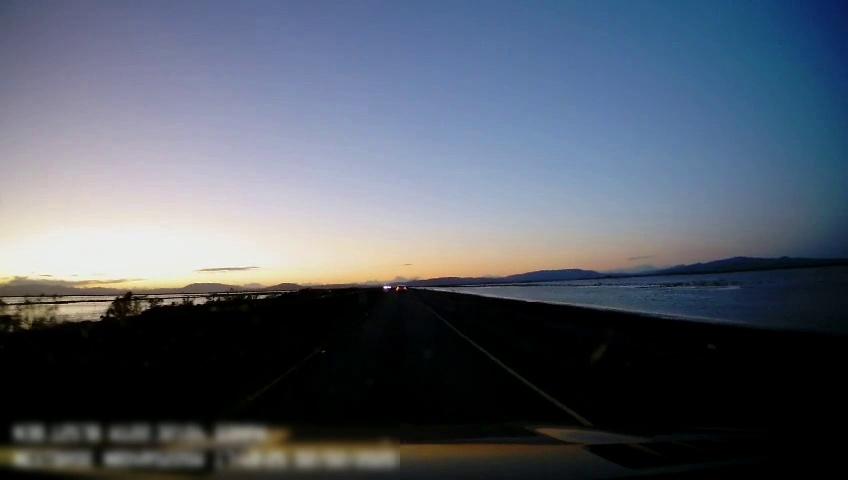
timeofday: Dusk/Dawn/Twilight
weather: Sunny
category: Drivable Space
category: Vehicles | Car
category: Lanes | Current Lane
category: Lanes | Current Lane